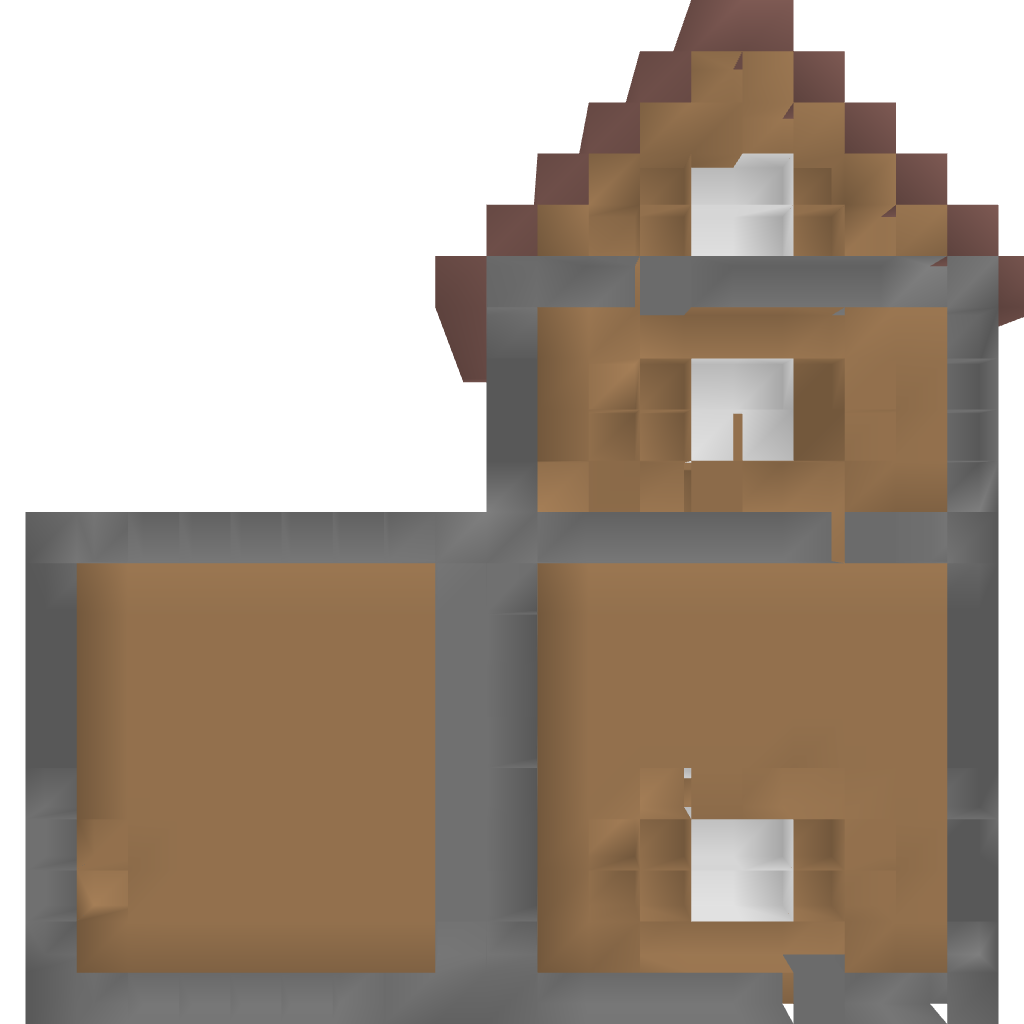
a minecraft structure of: high quality house made out of wood with a white door and white windows and some green grass